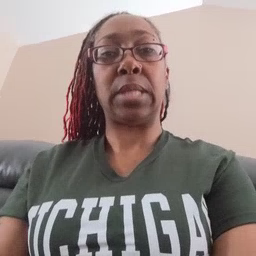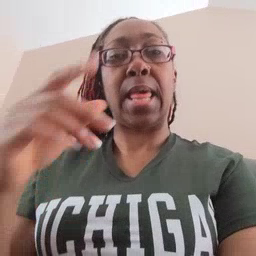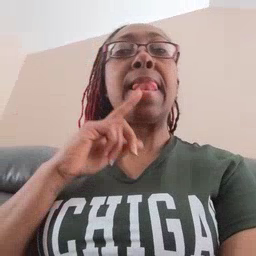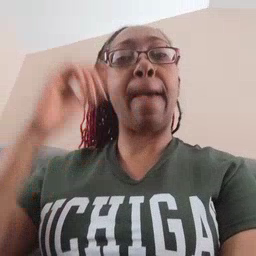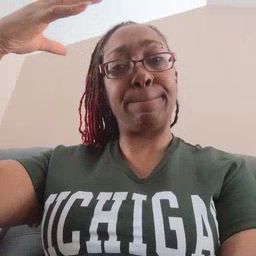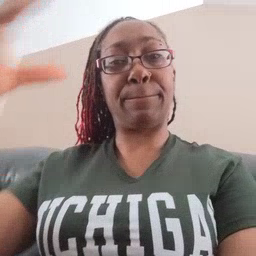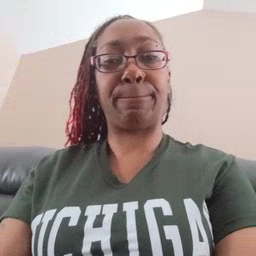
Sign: lamp